Question: I have gcc in my Win8 path and can compile C files from the Windows command prompt which is great and I have been compiling regularly in this way but just now I have been looking at creating a makefile to use and compile with.
My first makefile failed as I created makefile.txt but when I removed the file .txt extension the compile worked successfully with the make command at the cursor in cmd console.
The makefile then has no file extension and my query is how the xxxx does this work? Windows obviously knows what this file is and uses it with gcc to compile but how/why? This leads on to another question ...are there other files made with no file extension that do stuff on Windows (or other OS)? I'm perplexed and intrigued and would appreciate a technical explanation if possible.
Thanks.
EDIT...Sat 291114
I am working through Learning C the hard way by Zed Shaw and this image shows Ex2 creating a makefile on my Win8 PC..

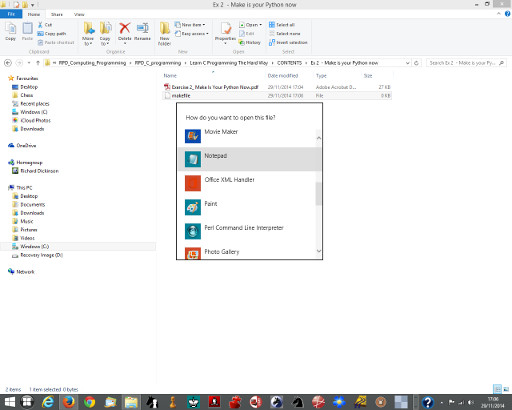
Answer: It works because the 'make' program is written to look for files named 'makefile', not files named 'makefile.txt'.
Extensions are important on Windows so that Windows can guess what "type" of file it is, so if you tried to open that file Windows could guess at what program should be used to open it.
However, this is really a problematic solution. First, just because two files have an extension of "foo" doesn't mean both are the same type of file; there's no central authority of file extensions (that I'm aware of) to guarantee there are no conflicts. Second, just because a file has an extension "foo" doesn't mean the are of that type: I'm sure you're familiar with viruses and scams where a file of one type is created with a different extension to trick Windows into running an unexpected program.
On traditional UNIX-based systems the "type" of a file is usually derived from the of the file, not the extension. There are some obvious exceptions, for example source files are all plain text files so they have the type of code it is (C, C++, Java, Python, etc.) marked by the extension. But on UNIX systems, for example, programs do not have '.exe' extensions: for example it's just 'make', not 'make.exe'. Also a shell script doesn't have to end in '.bat' or '.com': it can be just named 'foo' as well if you want. For executable files the operating system looks at the first two bytes of the file to tell what kind of executable it is. For scripts the first two bytes must be '#!': then the operating system knows it needs to run an interpreter (like the shell, or Python, or whatever) for the script.
For non-executable files like JPG or whatever, programs can determine their type by examining the contents. Most file types have some format to their content that can be used to say "this is a JPG file", "this is a MP3 music file", etc.